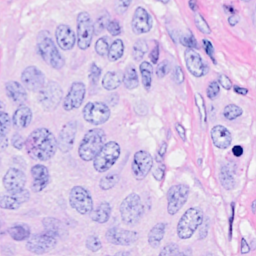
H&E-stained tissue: Breast